Question: I have been trying to design a task for my testbench to make my life easier. The task seems to be doing fine when I check the internal signals using '$display'. However, when I hook the task up in my 'initial' block, the shown on the is NOT the same as the display result. Thank you in advance
'''
'timescale 1ns/1ps
/*----------Macros----------*/
'define FullCycle 20
'define HalfCycle 10
'define CLK_Cycle(CycleNum) ('FullCycle*CycleNum)
module syncronization_tb();
/*----------DUT I/O----------*/
logic reset_n, clk4m, ppm_data, output_valid_flag;
logic [7: 0] data_out_DUT;
logic flag;
/*----------TX I/O----------*/
logic bit_stream, clk50m;
logic [1: 0] ppm_out;
/*----------RX I/O----------*/
logic clk50mREC;
logic data_out;
assign ppm_data = data_out;
Syncronization DUT
(
reset_n,
clk4m_out,
ppm_data,
data_out_DUT,
output_valid_flag
);
PPM_top TX
(
reset_n,
clk50m,
bit_stream,
ppm_out
);
CLK_Recovery RX
(
clk50mREC,
reset_n,
ppm_out[1],
data_out,
clk4m_out
);
logic [7:0] data;
logic Taskflag;
integer index;
initial forever #'HalfCycle clk50m = ~ clk50m;
initial #17 forever #'HalfCycle clk50mREC = ~clk50mREC;
initial begin
{reset_n, clk50m, bit_stream, clk50mREC} = 0;
#'CLK_Cycle(5);
{reset_n} = 1;
data = 8'haa;
generateBITstream(.data(data), .bit_stream_out(bit_stream),.index(index));
// data = 8'he3;
// generateBITstream(data, bit_stream);
//data = 8'h5b;
//generateBITstream(data, bit_stream);
#'CLK_Cycle(800);
$stop;
end
task automatic generateBITstream;
parameter integer width = 8;
input [width - 1: 0] data;
output logic bit_stream_out;
output integer index;
begin
for(index = 0; index < width; index = index + 1 ) begin
@(posedge TX.clk1m) bit_stream_out = data[index];
$display("%d and time is %t with %b",index, $time, bit_stream_out);
#'CLK_Cycle(10);
end
end
endtask
endmodule
'''
'''
run -all
# 0 and time is 1870000ps with 0
# 1 and time is 2870000ps with 1
# 2 and time is 3870000ps with 0
# 3 and time is 4870000ps with 1
# 4 and time is 5870000ps with 0
# 5 and time is 6870000ps with 1
# 6 and time is 7870000ps with 0
# 7 and time is 8870000ps with 1
# Break in Module syncronization_tb at G:/Work/PPM/src/Syncronization RTL Simulation/src/syncronization_tb.sv line 74
'''
[]
'''
'timescale 1ns/1ps
/*----------Macros----------*/
'define FullCycle 20
'define HalfCycle 10
'define CLK_Cycle(CycleNum) ('FullCycle*CycleNum)
module syncronization_tb();
logic [7:0] data;
logic bit_stream, clk50m;
integer index;
initial forever #'HalfCycle clk50m =~ clk50m;
initial begin
clk50m = 0; #'CLK_Cycle(10);
data = 8'haa;
generateBITstream(.data(data), .bit_stream_out(bit_stream),.index(index));
#'CLK_Cycle(800);
$stop;
end
task automatic generateBITstream;
parameter integer width = 8;
input [width - 1: 0] data;
output logic bit_stream_out;
output integer index;
begin
for(index = 0; index < width; index = index + 1 ) begin
@(posedge clk50m) bit_stream_out = data[index];
$display("%d and time is %t with %b",index, $time, bit_stream_out);
#'CLK_Cycle(10);
end
end
endtask
endmodule
'''
'''
# 0 and time is 210000 with 0
# 1 and time is 410000 with 1
# 2 and time is 610000 with 0
# 3 and time is 810000 with 1
# 4 and time is <PHONE> with 0
# 5 and time is <PHONE> with 1
# 6 and time is <PHONE> with 0
# 7 and time is <PHONE> with 1
# Break in Module syncronization_tb at G:/Work/PPM/src/Syncronization RTL Simulation/src/syncronization_tb.sv line 22
'''
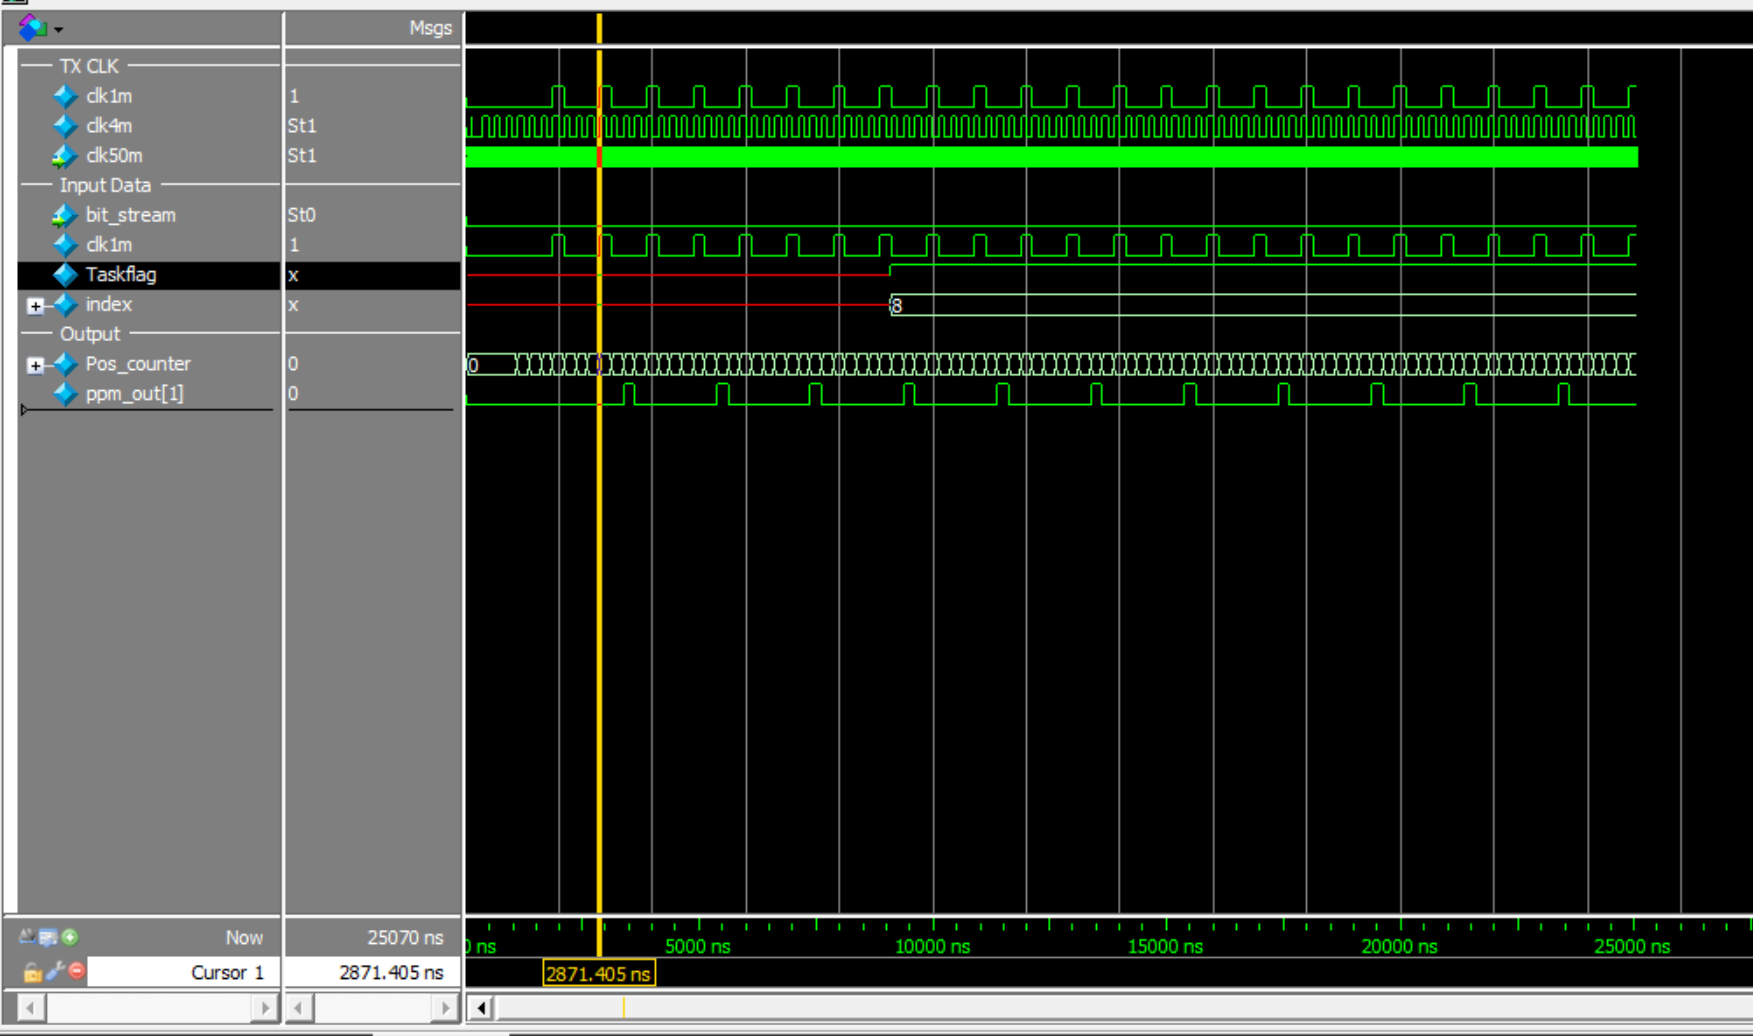
Answer: The problem is that the signal connected to the task output port ('bit_stream') only gets updated in the testbench once the task completes (after the 'for' loop). It does not get updated every time the '$display' is called in the 'for' loop.
One way to fix this is to get rid of the task output port, and directly update the 'bit_stream' signal inside the task:
'''
task automatic generateBITstream;
parameter integer width = 8;
input [width - 1: 0] data;
output integer index;
begin
for(index = 0; index < width; index = index + 1 ) begin
@(posedge TX.clk1m) bit_stream = data[index];
$display("%d and time is %t with %b",index, $time, bit_stream);
#'CLK_Cycle(10);
end
end
endtask
'''
Then call the task as:
'''
generateBITstream(.data(data), .index(index));
'''